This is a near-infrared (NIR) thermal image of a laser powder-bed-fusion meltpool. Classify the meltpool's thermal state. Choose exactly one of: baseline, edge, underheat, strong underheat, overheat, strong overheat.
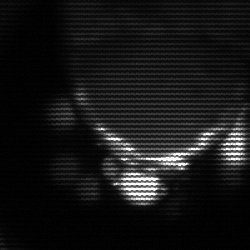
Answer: edge